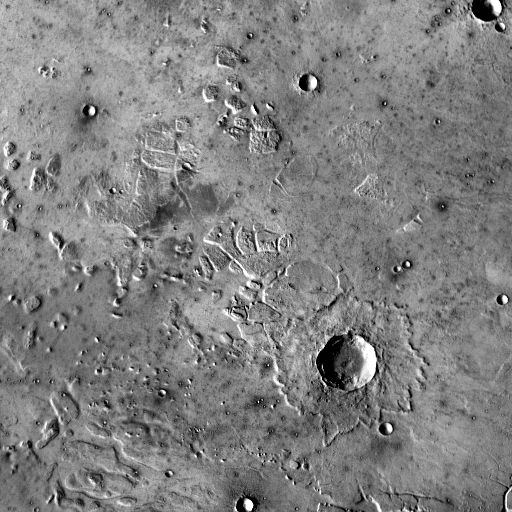
Crater classes present: Background, Other, Layered